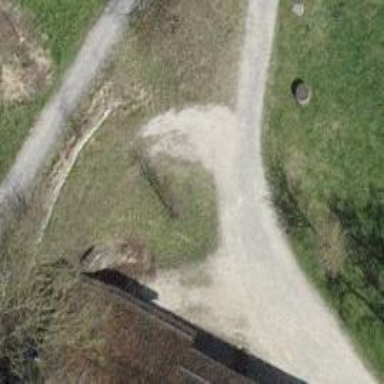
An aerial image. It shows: Path with fine gravel surface.